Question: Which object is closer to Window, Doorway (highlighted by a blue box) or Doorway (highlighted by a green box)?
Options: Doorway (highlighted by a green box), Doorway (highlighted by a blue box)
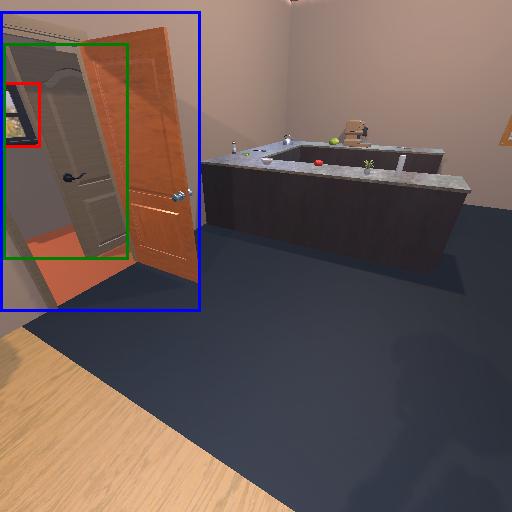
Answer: Doorway (highlighted by a green box)